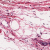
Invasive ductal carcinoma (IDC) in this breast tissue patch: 0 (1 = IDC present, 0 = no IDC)